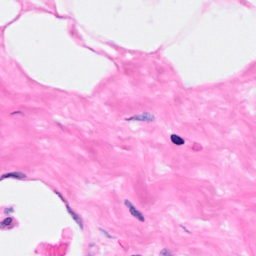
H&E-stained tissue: Breast